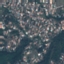
Label: Residential